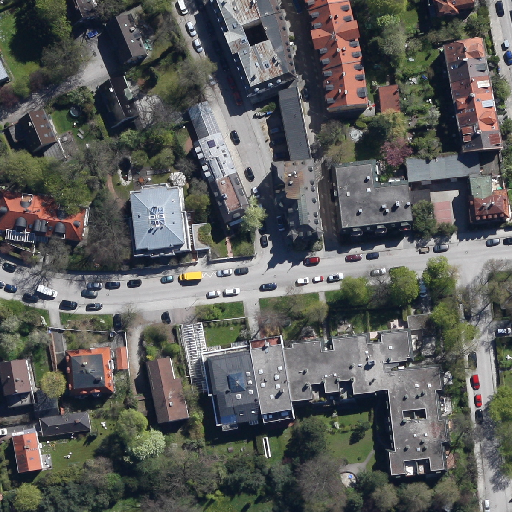
Referring expression: impervious surface